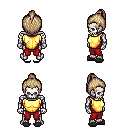
a pixel art fantasy rpg character, male body template, skeleton, gold chest armor, red pants, white blonde short topknot hairstyle, gray slippers, four views (front, back, left, right), 2x2 character sprite sheet, small pixel art, hard edges, no anti-aliasing